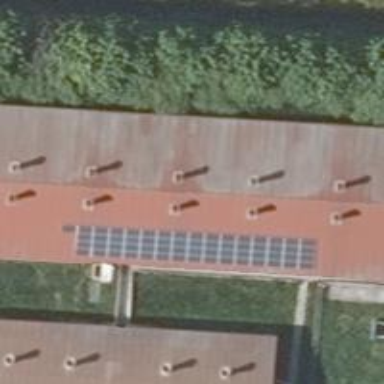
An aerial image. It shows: Small solar photovoltaic panel used as generator to produce electricity.